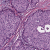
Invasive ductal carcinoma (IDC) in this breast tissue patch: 0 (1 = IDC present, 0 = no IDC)